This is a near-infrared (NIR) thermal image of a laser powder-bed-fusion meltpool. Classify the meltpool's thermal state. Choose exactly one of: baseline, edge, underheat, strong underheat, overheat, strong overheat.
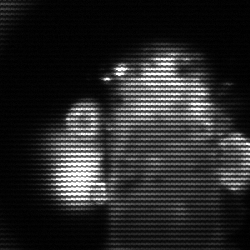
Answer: strong underheat